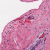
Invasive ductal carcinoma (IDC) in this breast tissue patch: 0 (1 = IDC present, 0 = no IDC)